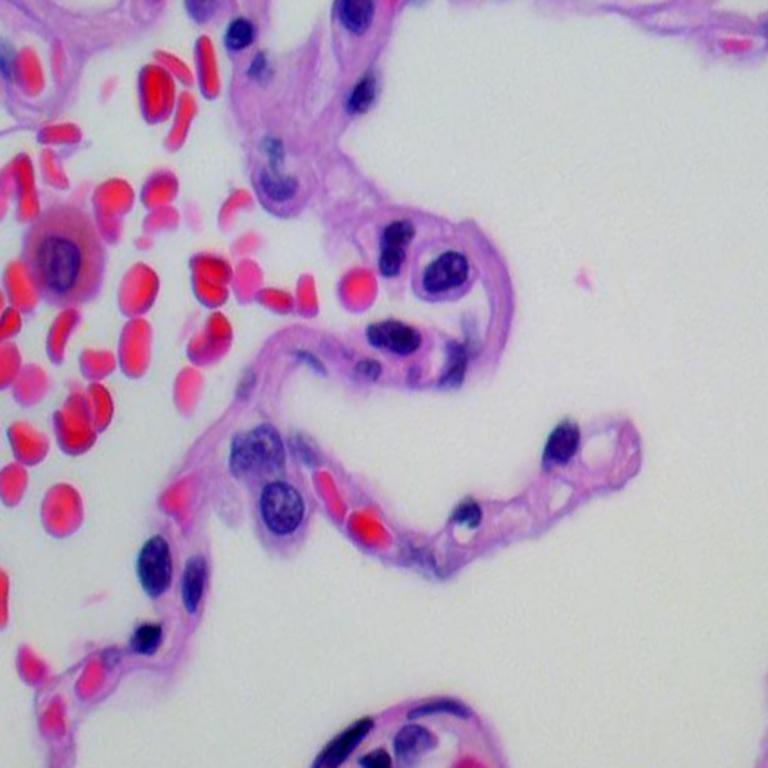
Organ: lung
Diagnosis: benign